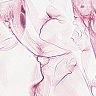
Metastatic tissue present: no